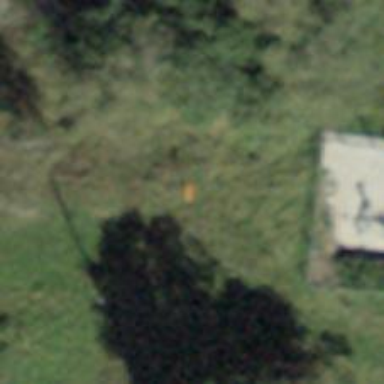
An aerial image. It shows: Pole with roof-covered pipeline marker.